Question: I am trying to get my comments centered vertically. However, it just doesn't work to work.
I've attached the code and a screenshot of the actual positions.
What is wrong?
'''
.comment {
min-height: 400px;
background-color: red;
padding: 5px;
float: left;
display: table-cell;
vertical-align: middle;
}
'''
..the HTML:
'''
<tr>
<td colspan="2">
<div class="profile_picture_container">
<img class="profile_picture" src="URL" />
</div>
<div class="comment">
<b>Patrick Reck</b> Come on, would you just work already!
</div>
</td>
</tr>
'''

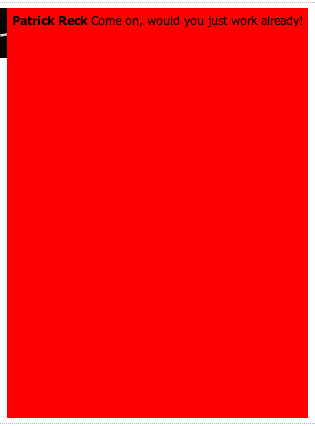
Answer: According to <URL> specification
> the height of a cell box is the minimum height required by the content. The table cell's 'height' property can influence the height of the row, but it does not increase the height of the cell box.
The expected result you can get with fixed valued Height element.
So You can try this
'''
.comment {
height: 400px;
background-color: red;
padding: 5px;
display: table-cell;
vertical-align: middle;
}
'''
<URL>